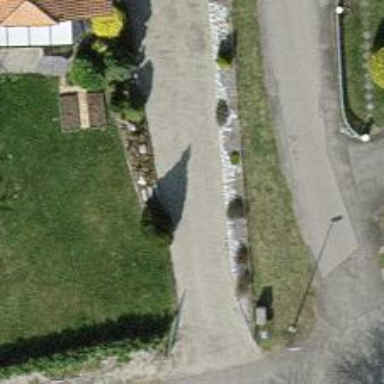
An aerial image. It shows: Residential road surfaced with paving stones.